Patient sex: M
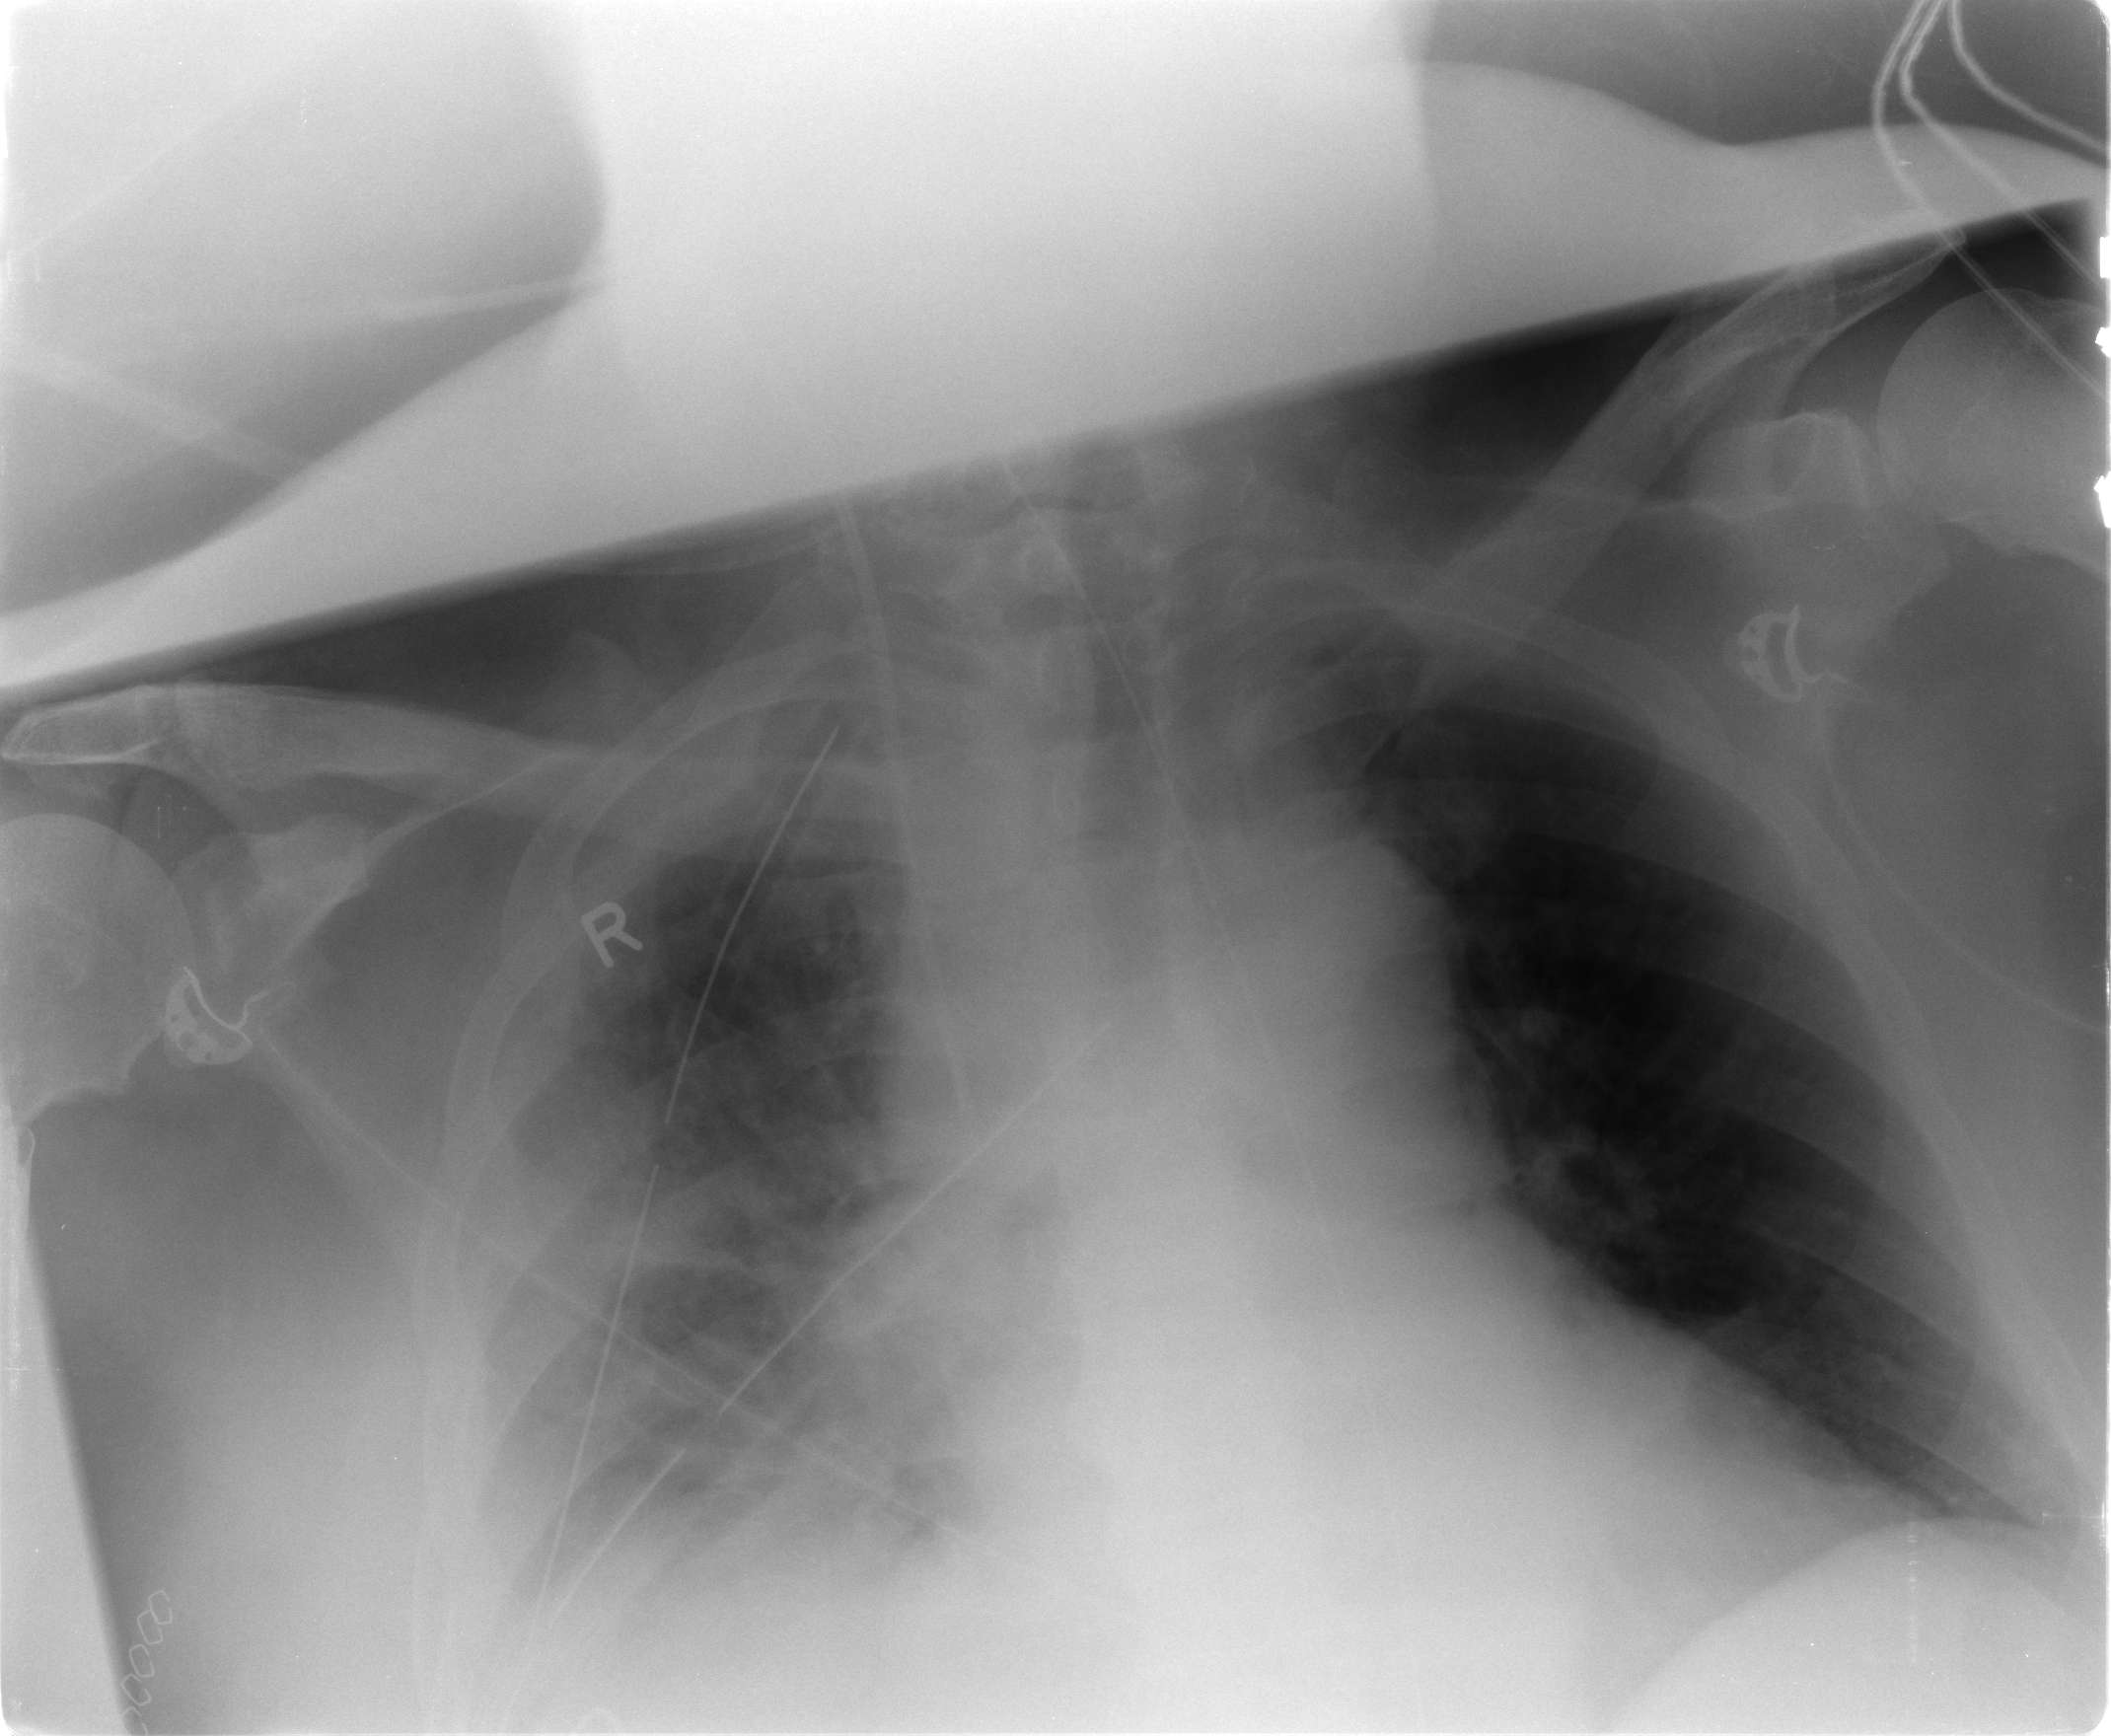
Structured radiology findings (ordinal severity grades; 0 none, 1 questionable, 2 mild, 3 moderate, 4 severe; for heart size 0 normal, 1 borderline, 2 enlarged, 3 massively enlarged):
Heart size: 2
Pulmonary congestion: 0
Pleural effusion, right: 2
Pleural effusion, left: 0
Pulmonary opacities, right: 1
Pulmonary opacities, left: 0
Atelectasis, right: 2
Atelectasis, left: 0